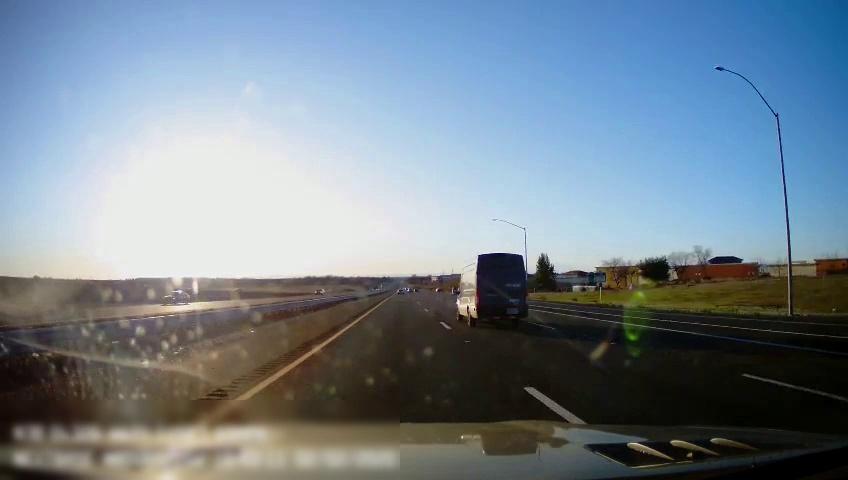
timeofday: Day
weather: Sunny
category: Drivable Space
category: Drivable Space
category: Vehicles | Truck
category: Vehicles | Car
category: Lanes | Current Lane
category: Lanes | Current Lane
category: Lanes | Alternate Lane
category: Lanes | Alternate Lane
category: Lanes | Alternate Lane
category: Lanes | Alternate Lane